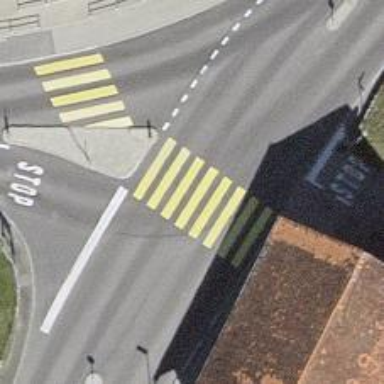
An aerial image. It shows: Uncontrolled zebra crossing on the road.